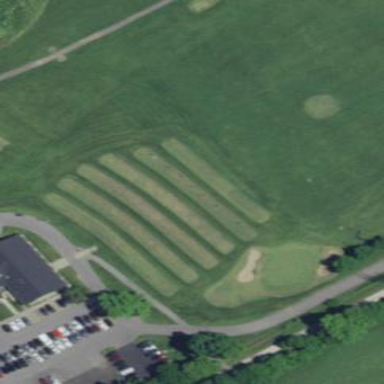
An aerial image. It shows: Golf tee on grassy land.